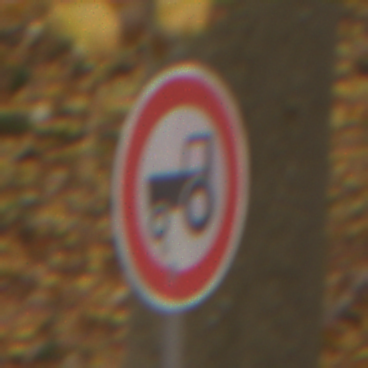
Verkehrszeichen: VerbotKraftfahrzeugeZuegeNichtSchneller25
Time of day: MorningAfternoon
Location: Outdoor (Nature)
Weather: Overcast
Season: Autumn
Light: Natural